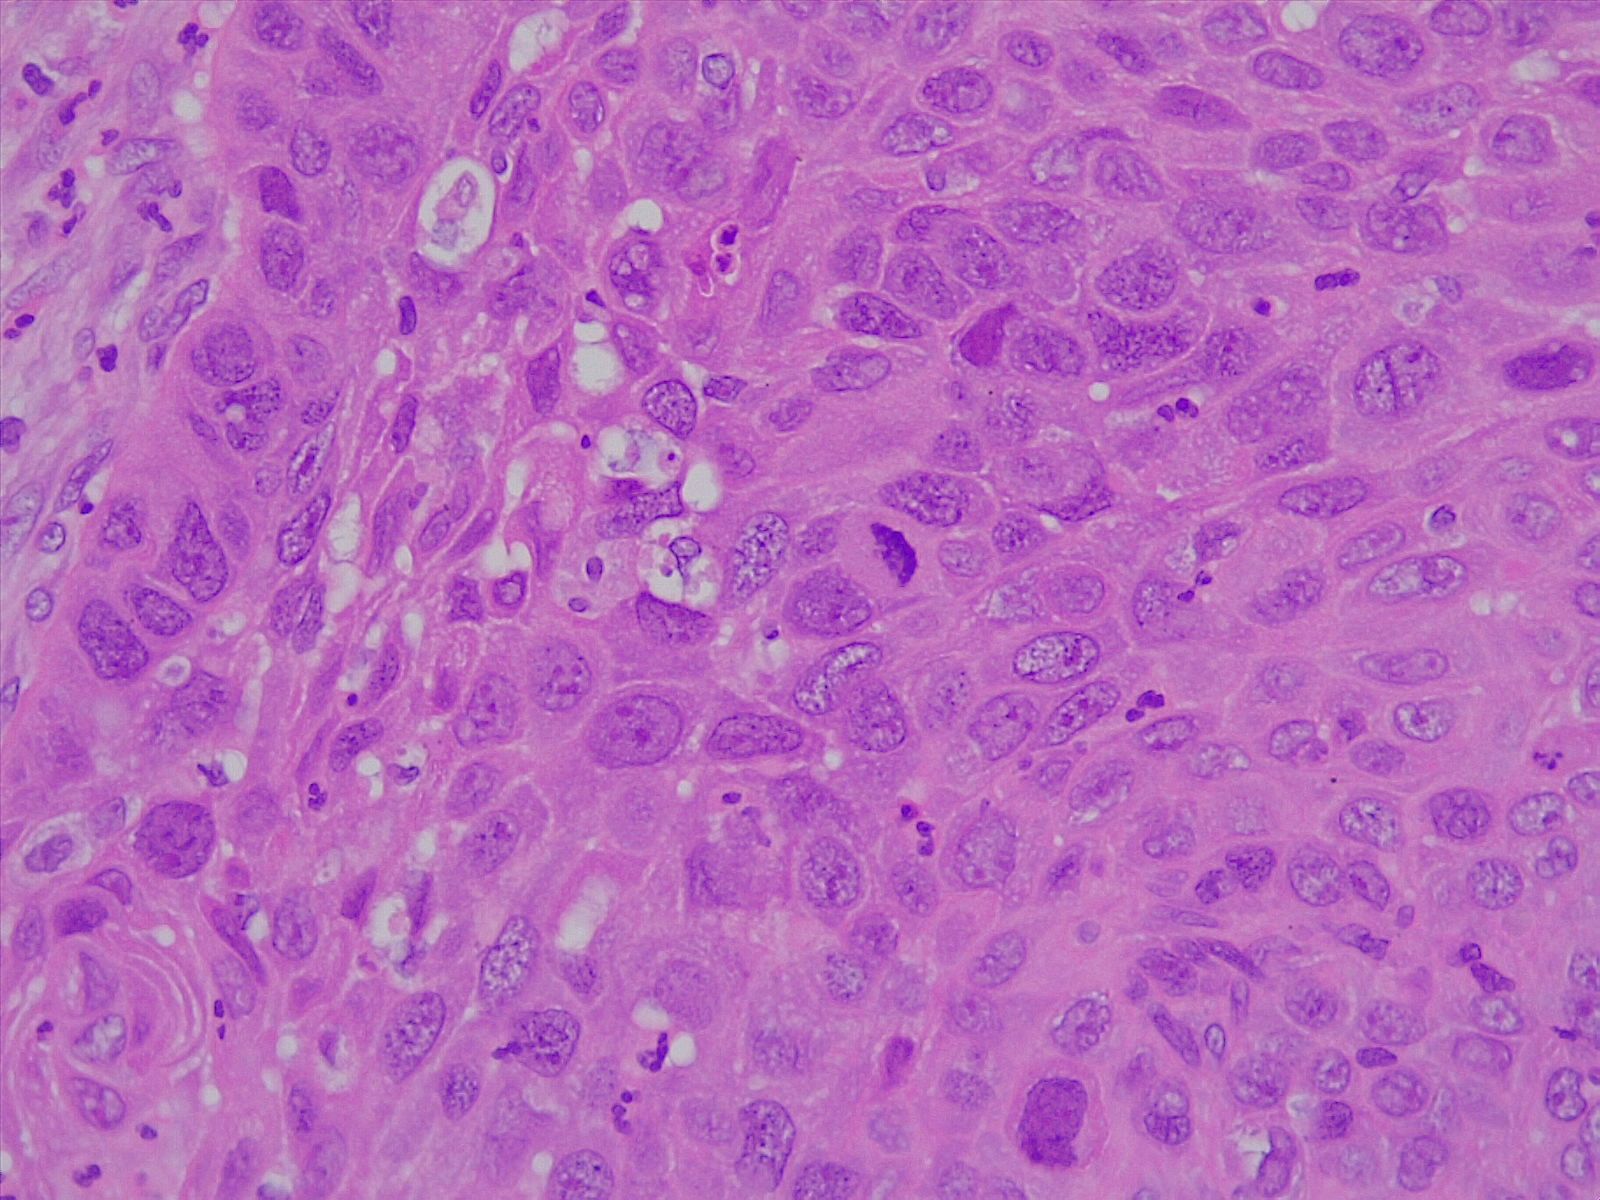
Label: lung squamous cell carcinoma, well differentiated